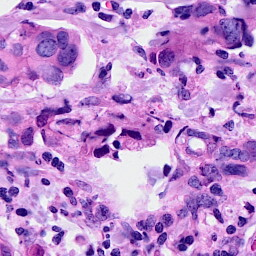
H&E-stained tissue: Breast